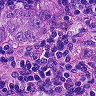
Metastatic tissue present: yes